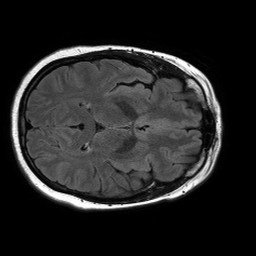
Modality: FLAIR
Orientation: axial
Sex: female
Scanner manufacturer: philips
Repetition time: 11 s
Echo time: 0.125 s